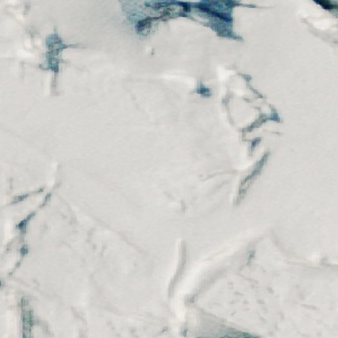
Label: other